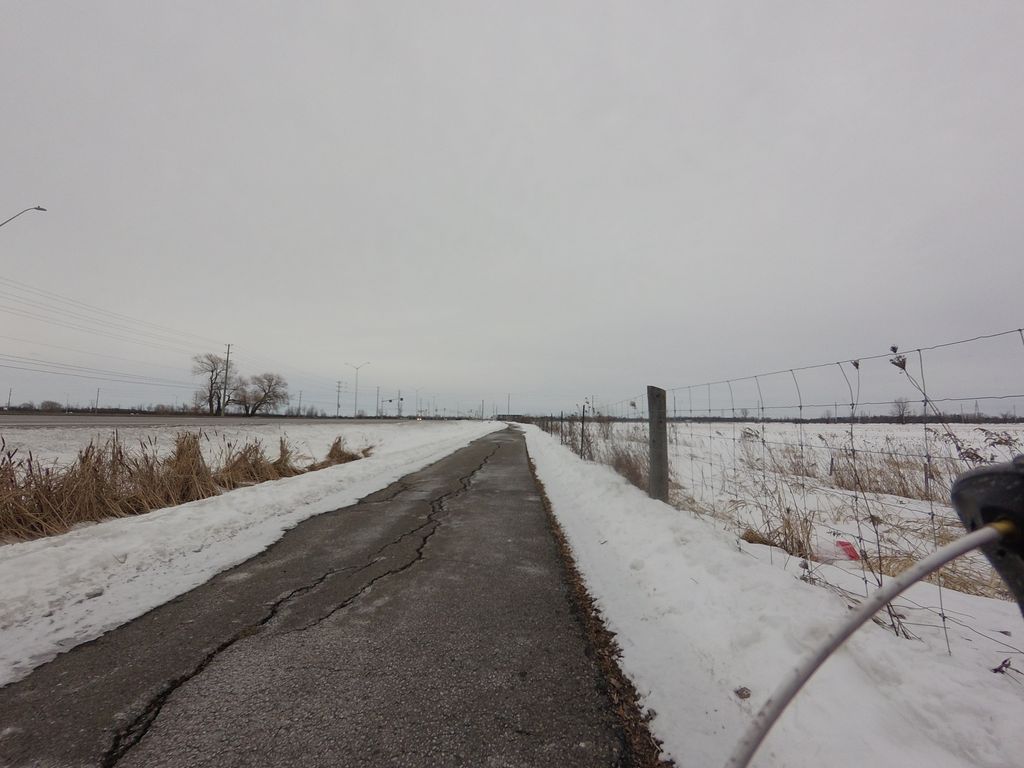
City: ottawa-gatineau